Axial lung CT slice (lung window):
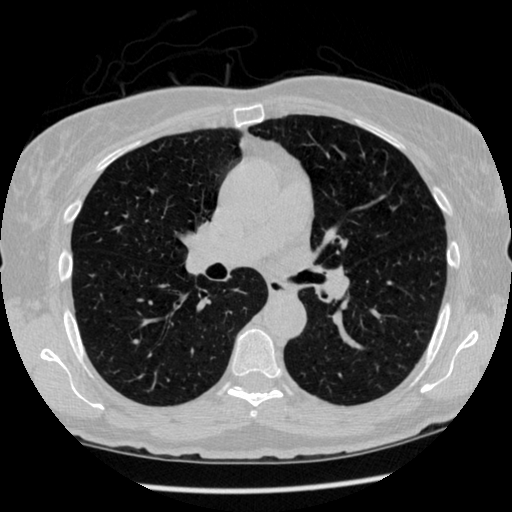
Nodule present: no